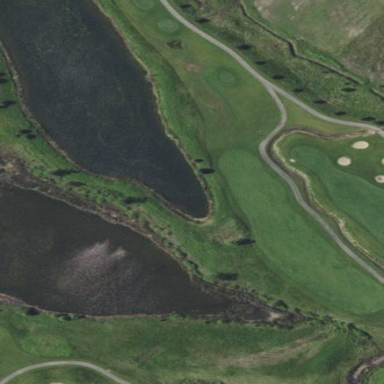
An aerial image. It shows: Water hazard in golf course. The hazard is natural water feature.